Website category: jobs
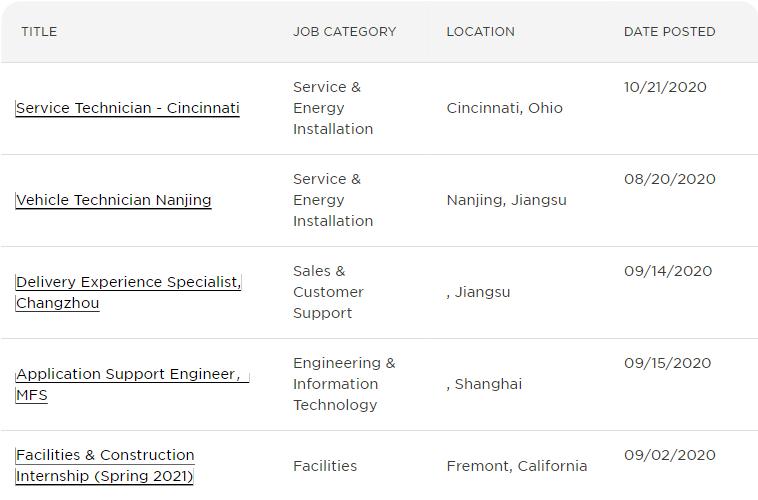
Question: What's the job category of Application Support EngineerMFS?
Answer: Engineering & Information Technology

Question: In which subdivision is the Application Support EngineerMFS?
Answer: Engineering & Information Technology

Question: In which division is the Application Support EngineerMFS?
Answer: Engineering & Information Technology

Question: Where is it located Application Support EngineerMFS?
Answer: Engineering & Information Technology

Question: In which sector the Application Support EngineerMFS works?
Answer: Engineering & Information Technology

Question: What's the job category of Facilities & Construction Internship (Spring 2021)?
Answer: Facilities

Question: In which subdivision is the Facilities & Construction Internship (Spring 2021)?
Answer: Facilities

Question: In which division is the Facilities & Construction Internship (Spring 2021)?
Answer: Facilities

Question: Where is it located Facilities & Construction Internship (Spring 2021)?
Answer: Facilities

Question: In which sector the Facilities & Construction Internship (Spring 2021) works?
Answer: Facilities

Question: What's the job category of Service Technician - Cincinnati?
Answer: Service & Energy Installation

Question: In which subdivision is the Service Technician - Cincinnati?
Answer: Service & Energy Installation

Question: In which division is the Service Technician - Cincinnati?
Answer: Service & Energy Installation

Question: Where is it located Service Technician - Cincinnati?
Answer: Service & Energy Installation

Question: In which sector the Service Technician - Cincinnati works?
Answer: Service & Energy Installation

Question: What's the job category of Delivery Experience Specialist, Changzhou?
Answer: Sales & Customer Support

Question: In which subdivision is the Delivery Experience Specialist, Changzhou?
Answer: Sales & Customer Support

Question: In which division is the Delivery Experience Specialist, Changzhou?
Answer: Sales & Customer Support

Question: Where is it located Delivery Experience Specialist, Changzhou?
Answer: Sales & Customer Support

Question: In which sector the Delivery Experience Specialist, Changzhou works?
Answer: Sales & Customer Support

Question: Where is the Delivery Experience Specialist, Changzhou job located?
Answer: , Jiangsu

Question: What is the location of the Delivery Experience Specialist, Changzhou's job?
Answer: , Jiangsu

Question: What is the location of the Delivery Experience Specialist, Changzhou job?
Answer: , Jiangsu

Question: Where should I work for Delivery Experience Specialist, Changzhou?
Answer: , Jiangsu

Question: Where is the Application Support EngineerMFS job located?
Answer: , Shanghai

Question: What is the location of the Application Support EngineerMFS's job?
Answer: , Shanghai

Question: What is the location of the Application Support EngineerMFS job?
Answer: , Shanghai

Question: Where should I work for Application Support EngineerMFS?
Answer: , Shanghai

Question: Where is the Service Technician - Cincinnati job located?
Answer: Cincinnati, Ohio

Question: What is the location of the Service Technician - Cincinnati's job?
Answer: Cincinnati, Ohio

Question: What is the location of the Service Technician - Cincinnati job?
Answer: Cincinnati, Ohio

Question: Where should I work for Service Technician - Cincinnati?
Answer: Cincinnati, Ohio

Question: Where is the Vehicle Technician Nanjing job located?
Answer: Nanjing, Jiangsu

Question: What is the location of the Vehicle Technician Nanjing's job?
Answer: Nanjing, Jiangsu

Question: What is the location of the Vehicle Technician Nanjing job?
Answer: Nanjing, Jiangsu

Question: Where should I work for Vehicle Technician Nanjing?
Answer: Nanjing, Jiangsu

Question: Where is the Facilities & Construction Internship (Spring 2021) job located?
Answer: Fremont, California

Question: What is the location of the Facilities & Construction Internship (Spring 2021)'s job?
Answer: Fremont, California

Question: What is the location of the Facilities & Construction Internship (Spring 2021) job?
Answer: Fremont, California

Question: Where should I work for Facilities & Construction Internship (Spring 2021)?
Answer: Fremont, California

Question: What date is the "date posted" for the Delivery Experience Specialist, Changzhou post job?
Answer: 09/14/2020

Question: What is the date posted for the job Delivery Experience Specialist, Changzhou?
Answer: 09/14/2020

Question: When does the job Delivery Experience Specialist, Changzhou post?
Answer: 09/14/2020

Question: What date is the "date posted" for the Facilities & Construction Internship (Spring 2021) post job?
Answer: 09/02/2020

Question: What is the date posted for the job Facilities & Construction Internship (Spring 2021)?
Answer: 09/02/2020

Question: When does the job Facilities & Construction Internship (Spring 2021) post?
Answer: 09/02/2020

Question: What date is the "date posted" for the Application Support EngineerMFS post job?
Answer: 09/15/2020

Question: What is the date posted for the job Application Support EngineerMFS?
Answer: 09/15/2020

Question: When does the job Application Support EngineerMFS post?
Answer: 09/15/2020

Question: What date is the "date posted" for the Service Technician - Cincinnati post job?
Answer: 10/21/2020

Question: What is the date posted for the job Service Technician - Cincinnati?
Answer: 10/21/2020

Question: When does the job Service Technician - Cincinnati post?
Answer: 10/21/2020

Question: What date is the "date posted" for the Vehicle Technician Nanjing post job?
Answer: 08/20/2020

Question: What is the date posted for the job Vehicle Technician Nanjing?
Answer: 08/20/2020

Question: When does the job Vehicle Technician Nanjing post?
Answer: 08/20/2020

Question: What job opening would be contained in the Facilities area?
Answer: Facilities & Construction Internship (Spring 2021)

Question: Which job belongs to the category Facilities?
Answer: Facilities & Construction Internship (Spring 2021)

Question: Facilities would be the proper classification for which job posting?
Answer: Facilities & Construction Internship (Spring 2021)

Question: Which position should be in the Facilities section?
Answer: Facilities & Construction Internship (Spring 2021)

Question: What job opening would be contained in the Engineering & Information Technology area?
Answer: Application Support EngineerMFS

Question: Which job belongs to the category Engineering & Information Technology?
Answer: Application Support EngineerMFS

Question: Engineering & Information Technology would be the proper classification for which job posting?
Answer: Application Support EngineerMFS

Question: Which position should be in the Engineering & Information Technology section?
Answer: Application Support EngineerMFS

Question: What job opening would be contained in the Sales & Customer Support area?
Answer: Delivery Experience Specialist, Changzhou